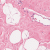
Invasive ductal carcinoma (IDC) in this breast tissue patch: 0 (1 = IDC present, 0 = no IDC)